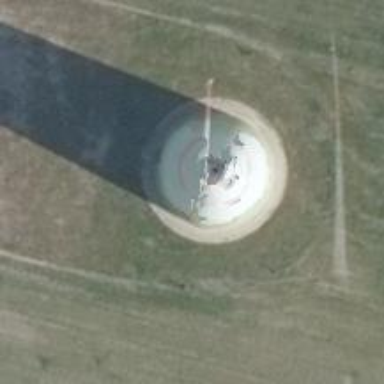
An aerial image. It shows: Wind turbine power generator.